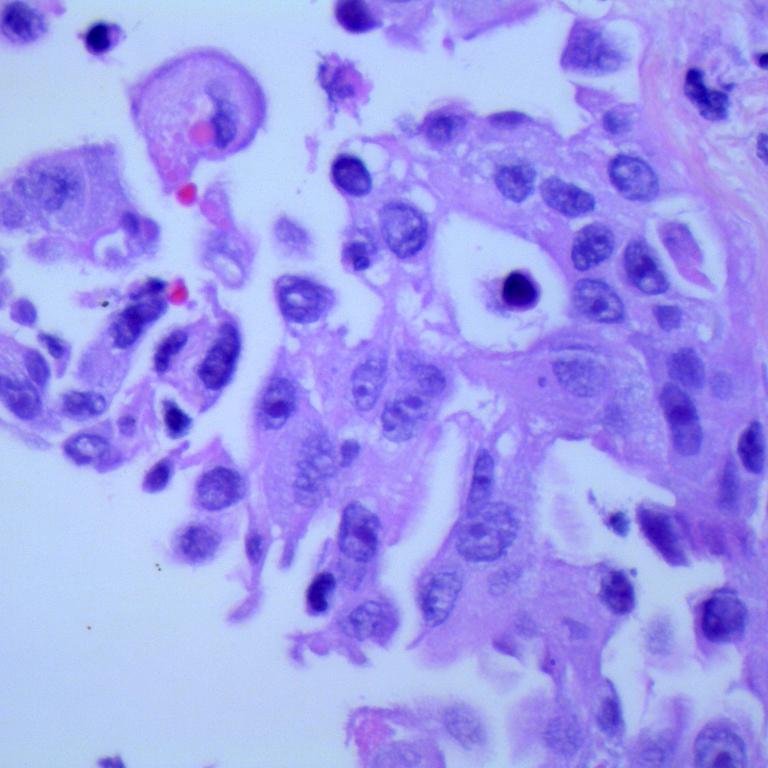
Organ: lung
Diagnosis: adenocarcinomas